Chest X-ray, PA view. Patient: 51 years old, sex M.
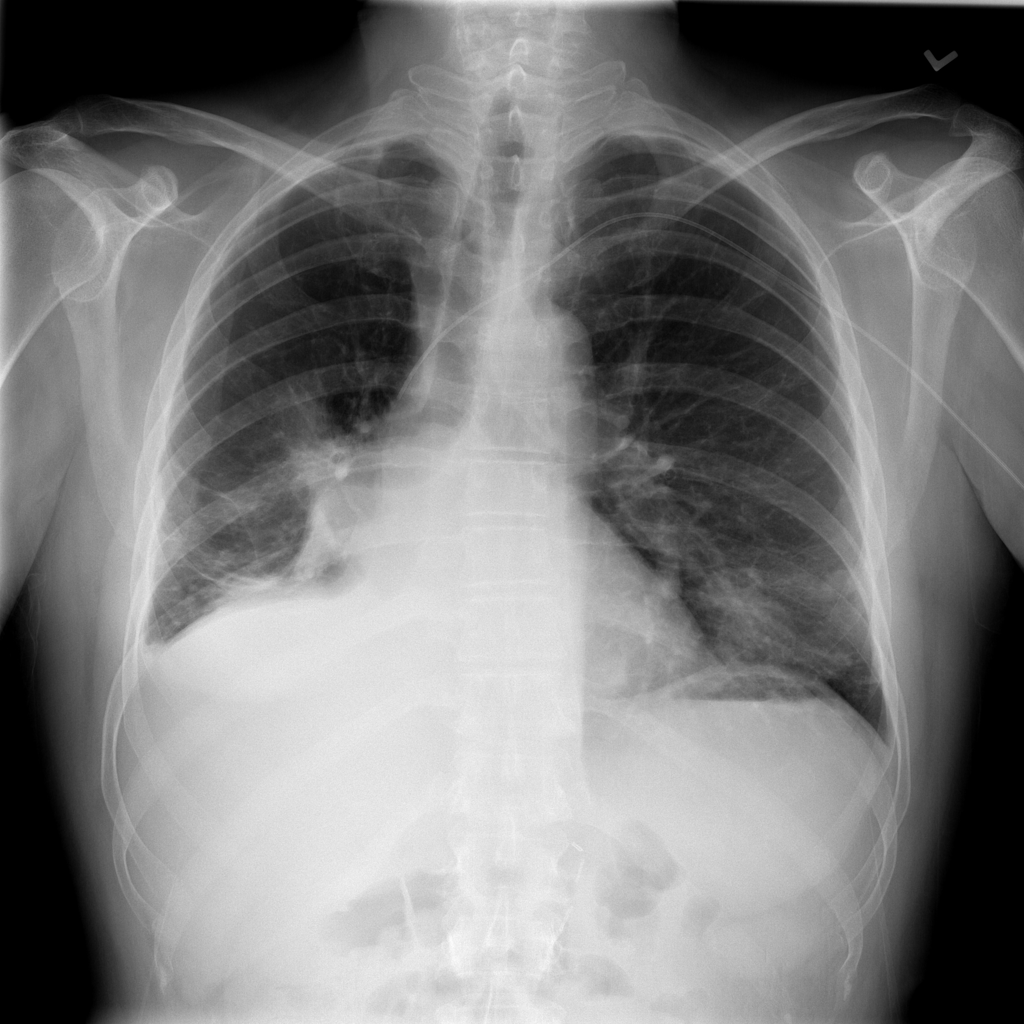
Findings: Effusion, Infiltration, Mass